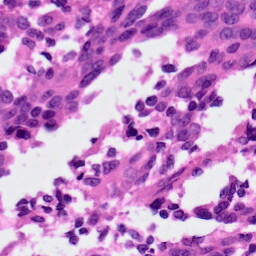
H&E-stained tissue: Ovarian